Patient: sex M, age 85
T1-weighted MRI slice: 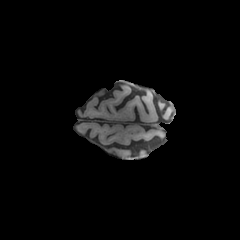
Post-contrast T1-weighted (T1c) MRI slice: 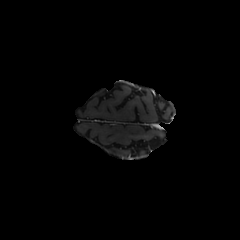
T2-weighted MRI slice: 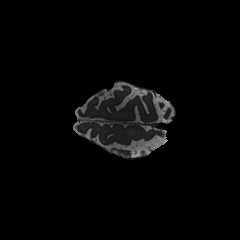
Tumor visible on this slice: no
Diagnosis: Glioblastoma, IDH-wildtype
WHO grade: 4